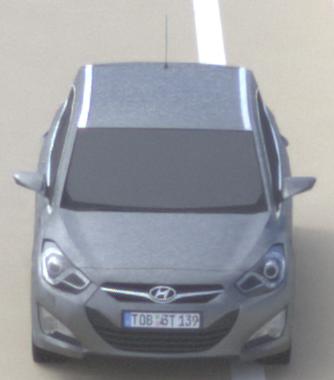
Make: Hyundai
Model: i40 Kombi 1.6 GDI
Detailed model: i40 (VF) Kombi
Model produced from: 2012/08
Model produced until: 2013/09
Doors: 5
Color: gray
Road condition: dry road
Daytime: midday
Contrast: medium contrast